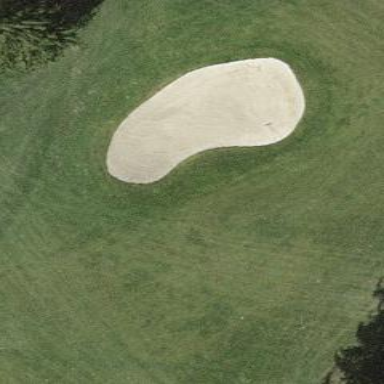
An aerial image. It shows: Golf bunker filled with natural sand.